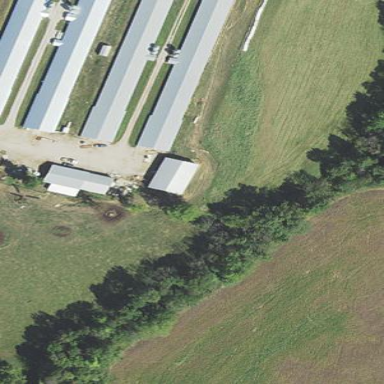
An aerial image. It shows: Farm auxiliary building.